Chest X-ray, AP view. Patient: 60 years old, sex M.
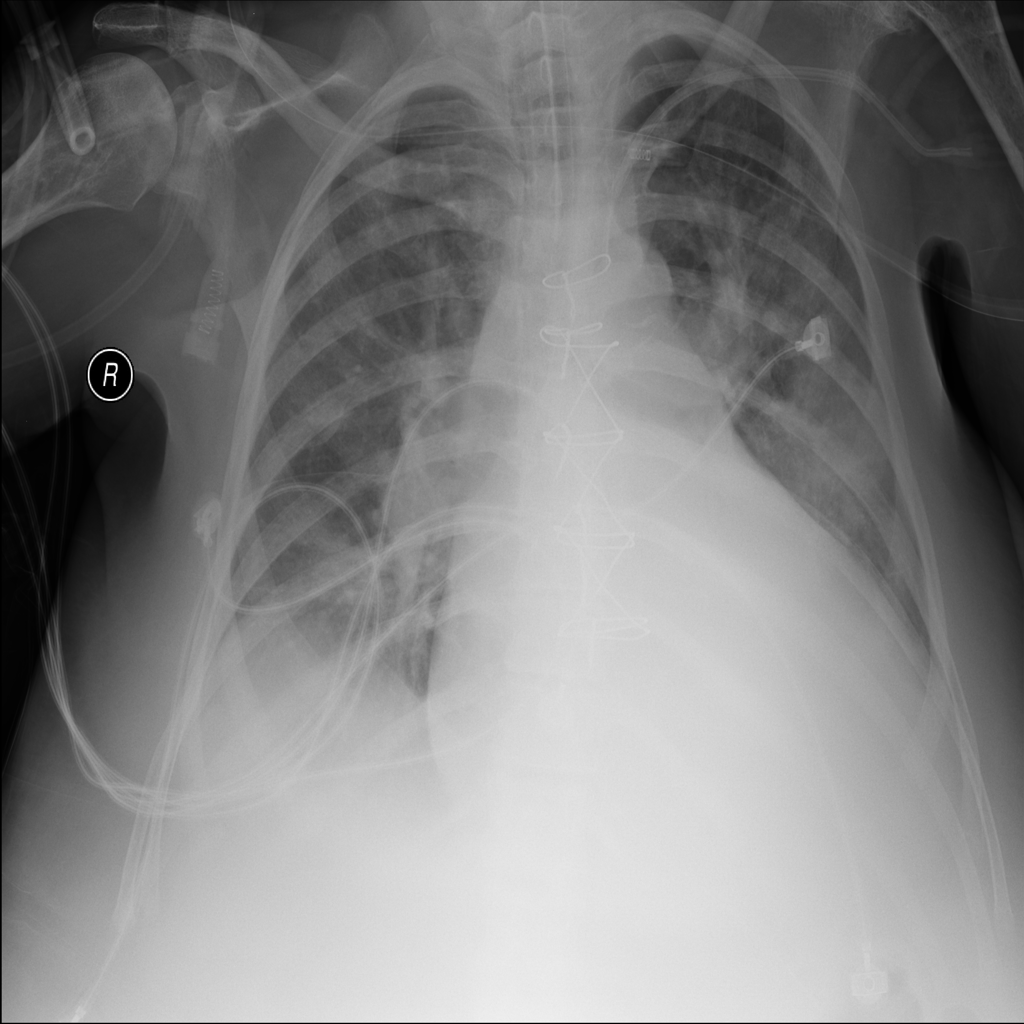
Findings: Consolidation, Effusion